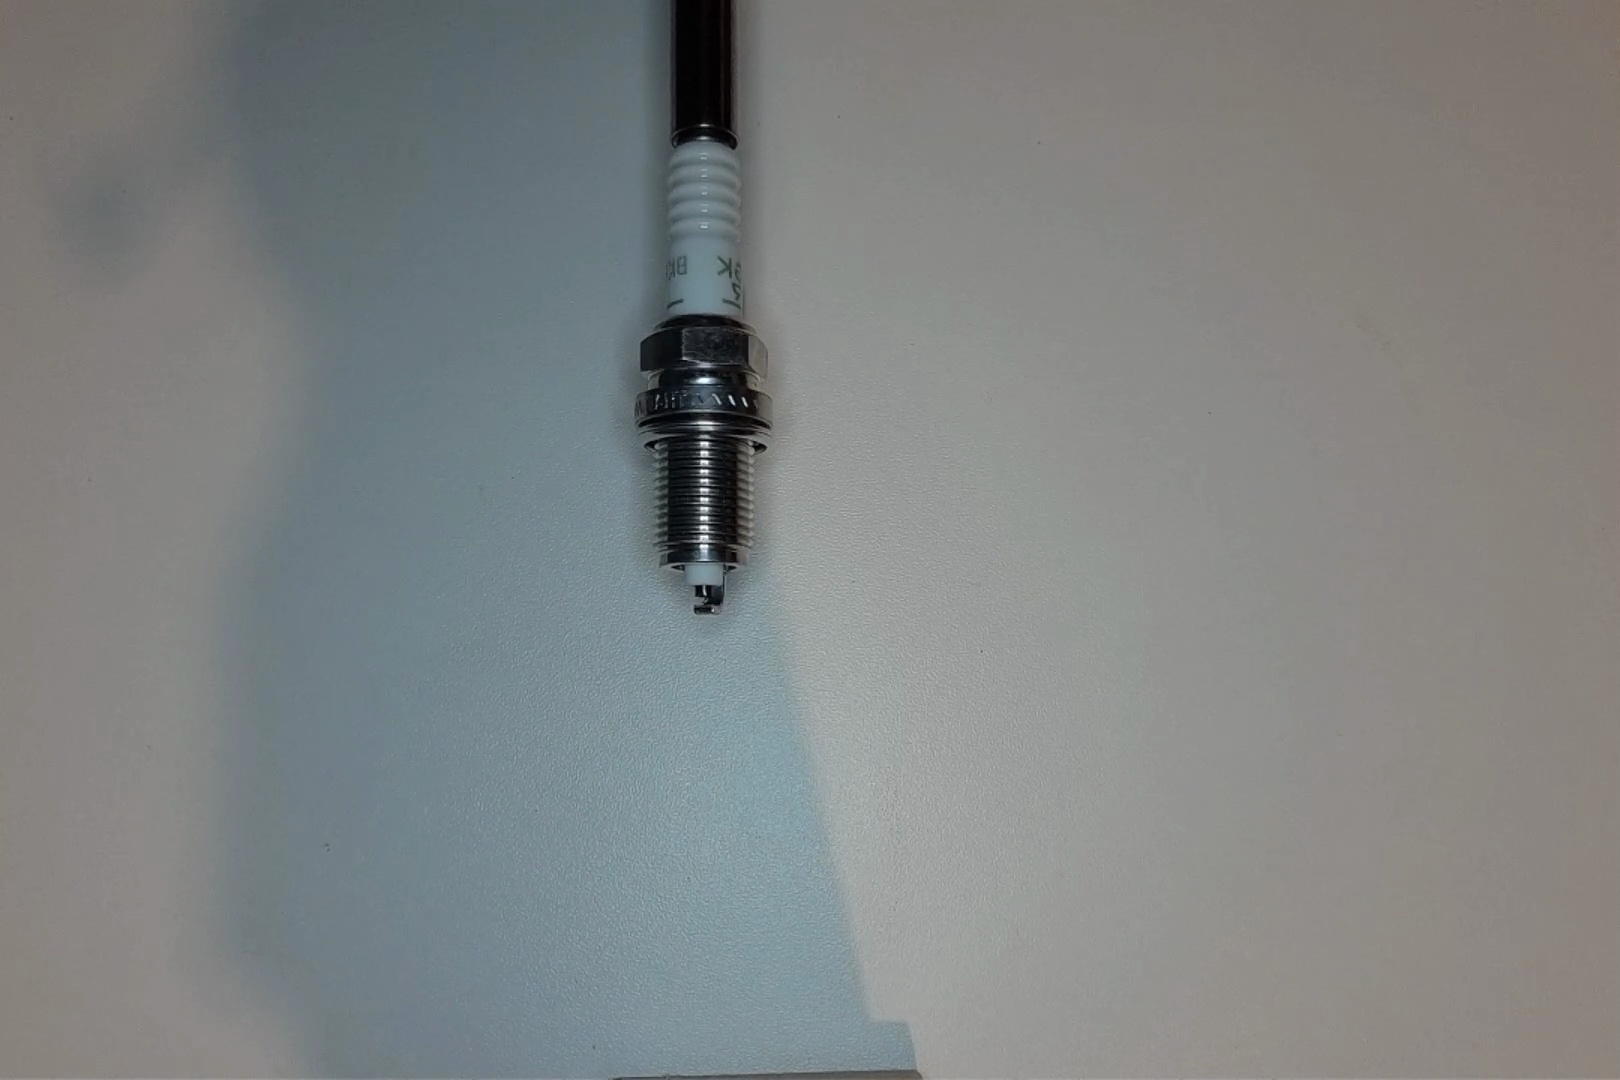
Label: no anomaly